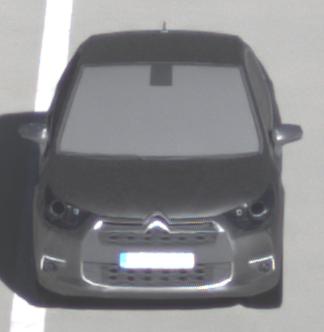
Make: Citroen
Model: DS 4 VTi 120
Detailed model: DS 4
Model produced from: 2011/05
Model produced until: 2015/01
Doors: 5
Color: gray
Road condition: dry road
Daytime: sunrise or sunset
Contrast: medium contrast